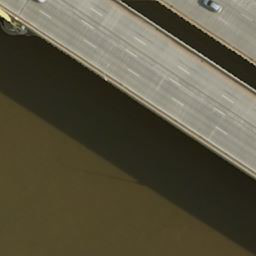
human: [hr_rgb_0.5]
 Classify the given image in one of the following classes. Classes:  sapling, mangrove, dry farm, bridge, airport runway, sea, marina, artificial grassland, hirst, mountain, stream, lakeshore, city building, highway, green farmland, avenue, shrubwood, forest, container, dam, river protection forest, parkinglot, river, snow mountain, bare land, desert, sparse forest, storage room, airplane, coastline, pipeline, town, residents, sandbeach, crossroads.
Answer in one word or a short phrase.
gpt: bridge